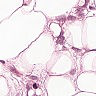
Metastatic tissue present: yes